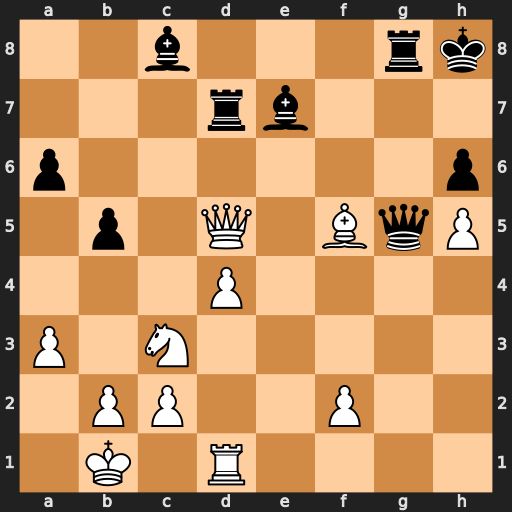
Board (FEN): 2b3rk/3rb3/p6p/1p1Q1BqP/3P4/P1N5/1PP2P2/1K1R4
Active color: w
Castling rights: -
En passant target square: -
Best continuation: Bxd7 Qxd5 Nxd5 Bxd7 Nxe7